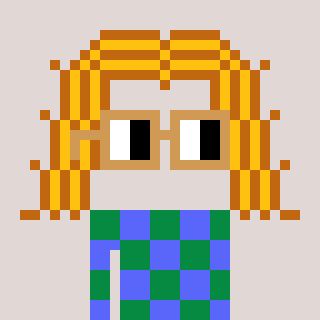
a pixel art character with square brown glasses, a hair-shaped head and a purple-colored body on a warm background